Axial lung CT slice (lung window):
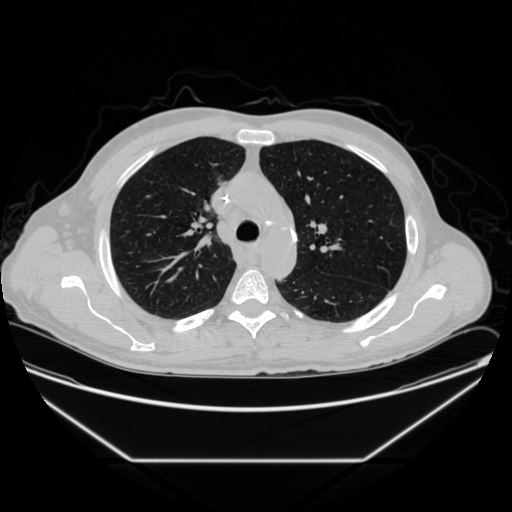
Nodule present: no